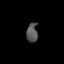
Tissue: prostate
Cell type: Epithelial cells
Senescence score: 0.3402
Nuclear area (px): 209
Mean DAPI intensity: 85.545